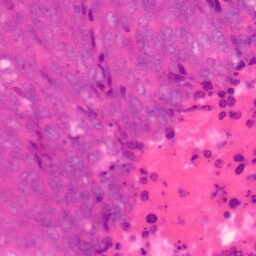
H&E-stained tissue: Colon